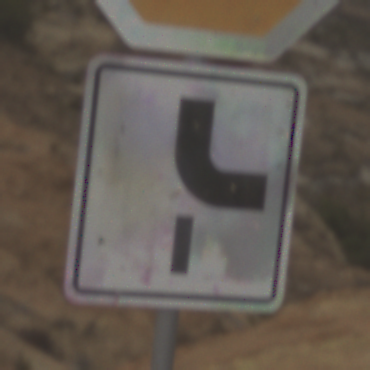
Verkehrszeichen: VerlaufVorfahrtsstrasse10
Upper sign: Stop
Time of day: MorningAfternoon
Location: Outdoor (Nature)
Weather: Overcast
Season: NotSpecified
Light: Natural